Question: How would one create a now-playing like bar that can be swiped up from the bottom and swiped away from the top, that would always overlap some views but not all views - something like a z-index stacking with swipeable gestures on views?
It should work with something like <URL>
On iOs :-)
Screenshot of functionality here:

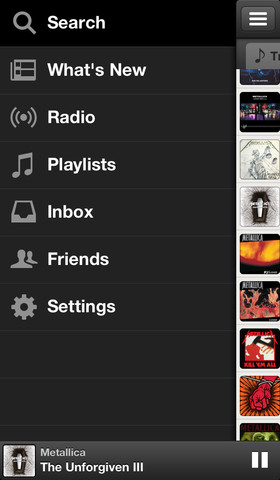
Answer: You should be able to do this by adding a subview to your UIViewcontroller (or JASidePanels, as it may be) and bringing it to the front. Something like:
'''
BottomBarView *bottomBar = [[BottomBarView alloc] init];
[self addSubview:bottomBar];
[self bringSubviewToFront:bottomBar];
'''
Note that this would be from your UIViewController, and not from AppDelegate.
Another option is to add the subview using a XIB or Storyboard and use Interface Builder to make sure that the view is at the right z-index.
To make it swipeable, you just have to listen for the right gestures, and to hide it, use 'bringSubviewToFront' on some other view.